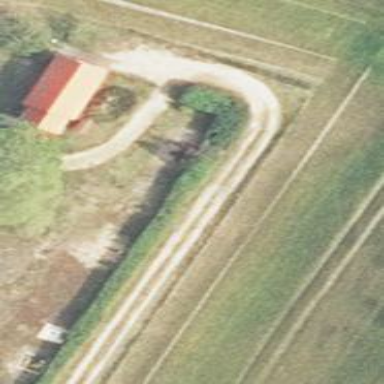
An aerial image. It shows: Footway with gravel surface.